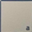
Piece: xx